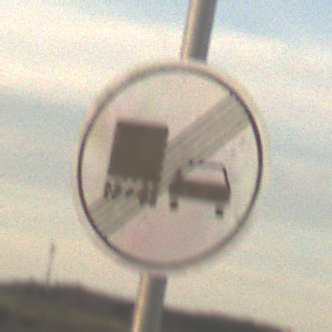
Verkehrszeichen: EndeUeberholverbotKraftfahrzeuge
Umgebung: Outdoor, Nature
Tageszeit: SunriseSunset
Wetter: PartlyCloudy
Licht: Natural
Jahreszeit: NotSpecified
Kontrast: LowContrast